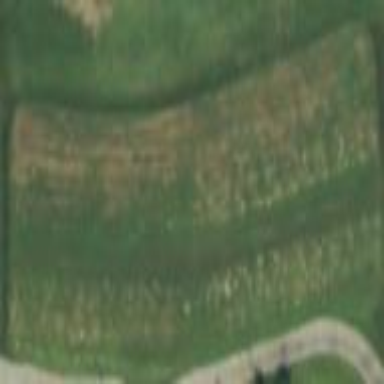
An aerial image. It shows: Grassy area designated as golf tee.